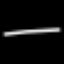
Label: line